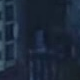
Vehicle type: Car